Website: bh-photo
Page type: address-validator
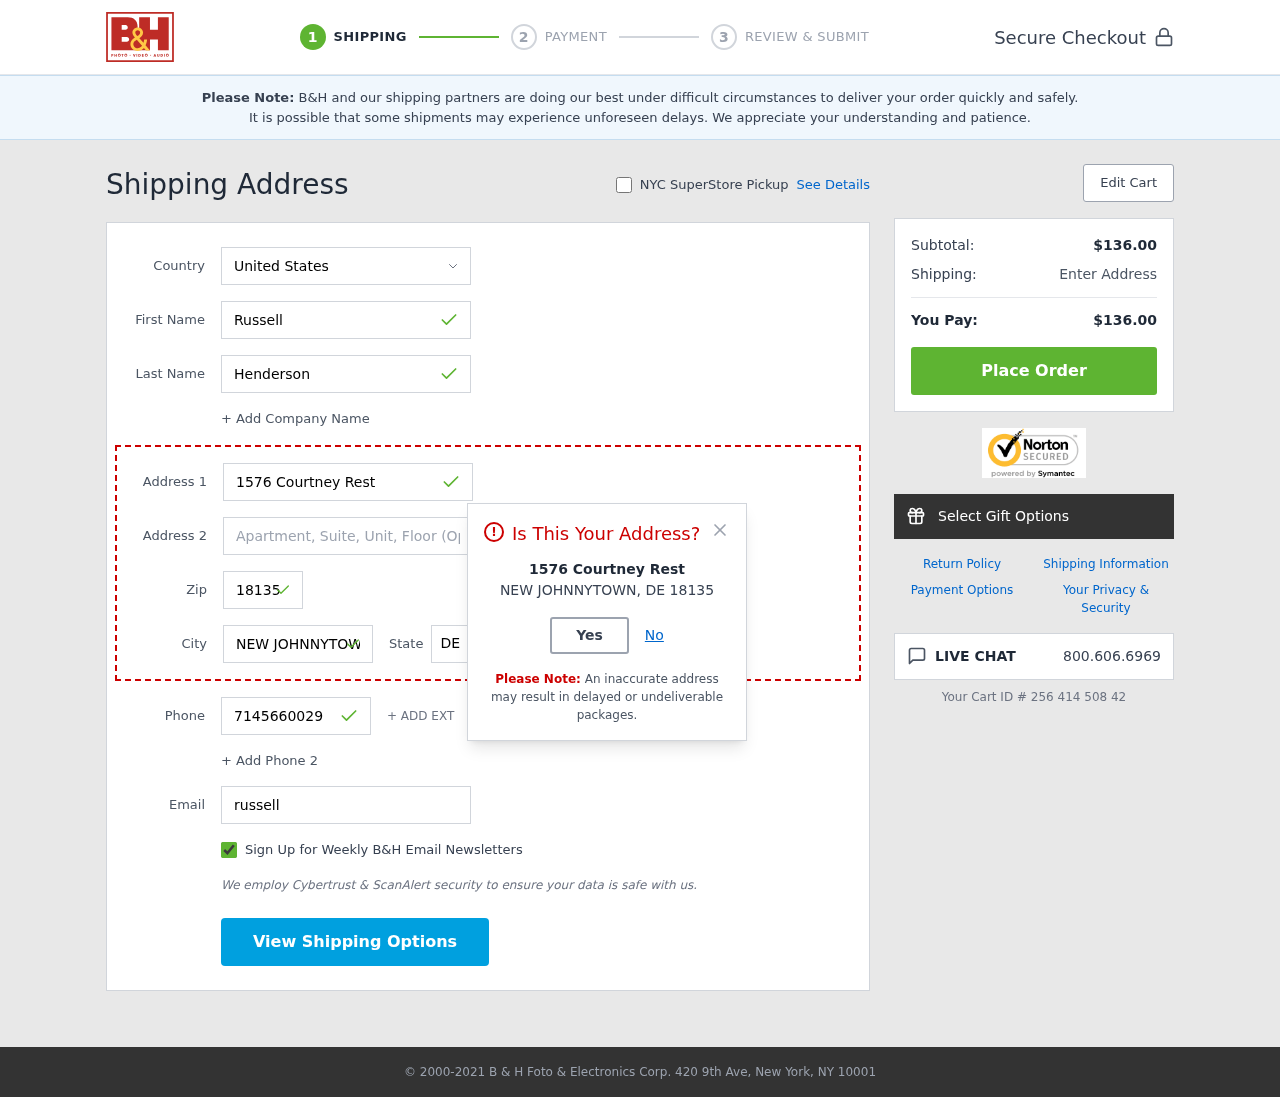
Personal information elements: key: PII_CITY
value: New Johnnytown
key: PII_COUNTRY
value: United States
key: PII_EMAIL
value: russell.henderson@hotmail.com
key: PII_FIRSTNAME
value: Russell
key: PII_LASTNAME
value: Henderson
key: PII_PHONE
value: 7145660029
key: PII_POSTCODE
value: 18135
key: PII_STATE_ABBR
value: DE
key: PII_STREET
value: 1576 Courtney Rest
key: PII_CITY_MODAL
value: NEW JOHNNYTOWN
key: PII_POSTCODE_FULL
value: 18135
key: PII_POSTCODE_NUMERIC
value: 18135
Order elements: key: ORDER_SUBTOTAL
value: $136.00
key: ORDER_TOTAL
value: $136.00
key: ORDER_ID
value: Your Cart ID # 256 414 508 42